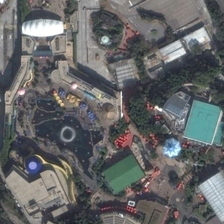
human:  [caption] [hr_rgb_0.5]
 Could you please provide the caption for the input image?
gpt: there are lots of trees and lawns around the park .

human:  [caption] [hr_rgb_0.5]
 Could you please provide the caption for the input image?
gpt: there are lots of trees and lawns around the park .

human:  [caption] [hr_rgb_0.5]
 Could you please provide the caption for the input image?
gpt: many tall buildings have been built near the park .

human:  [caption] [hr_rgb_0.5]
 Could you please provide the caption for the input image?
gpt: many tall buildings have been built near the park .

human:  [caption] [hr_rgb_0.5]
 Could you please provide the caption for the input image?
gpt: many tall buildings have been built near the park .